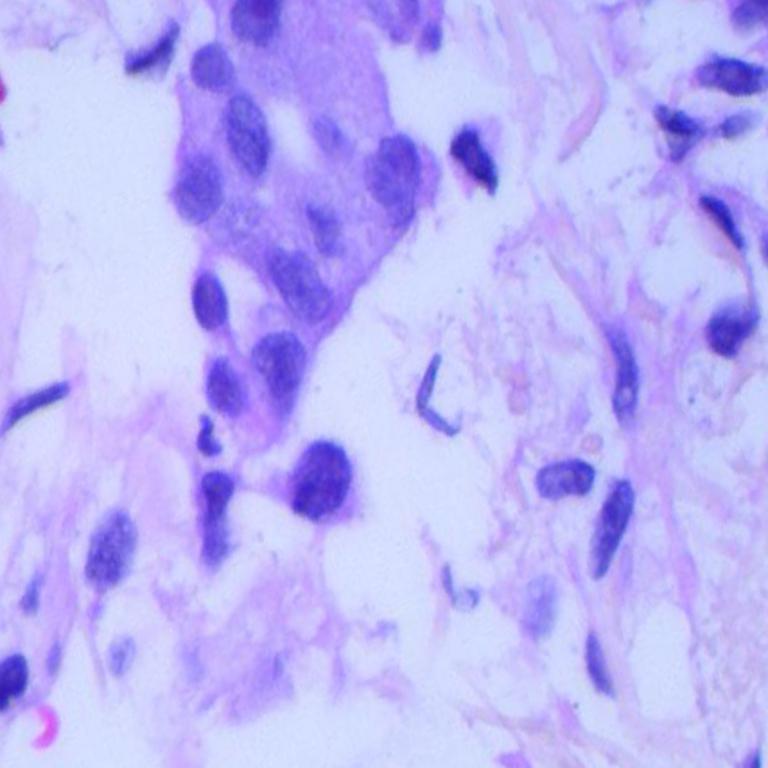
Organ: lung
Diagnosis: adenocarcinomas